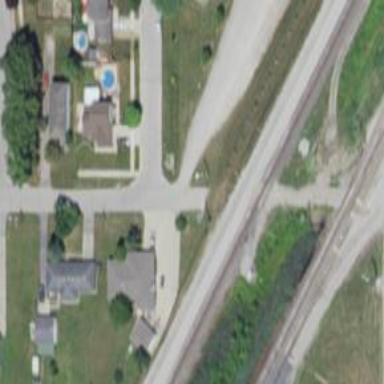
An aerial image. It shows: Residential road.